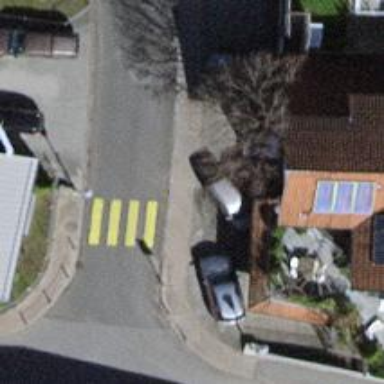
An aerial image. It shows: Uncontrolled zebra crossing on the road.